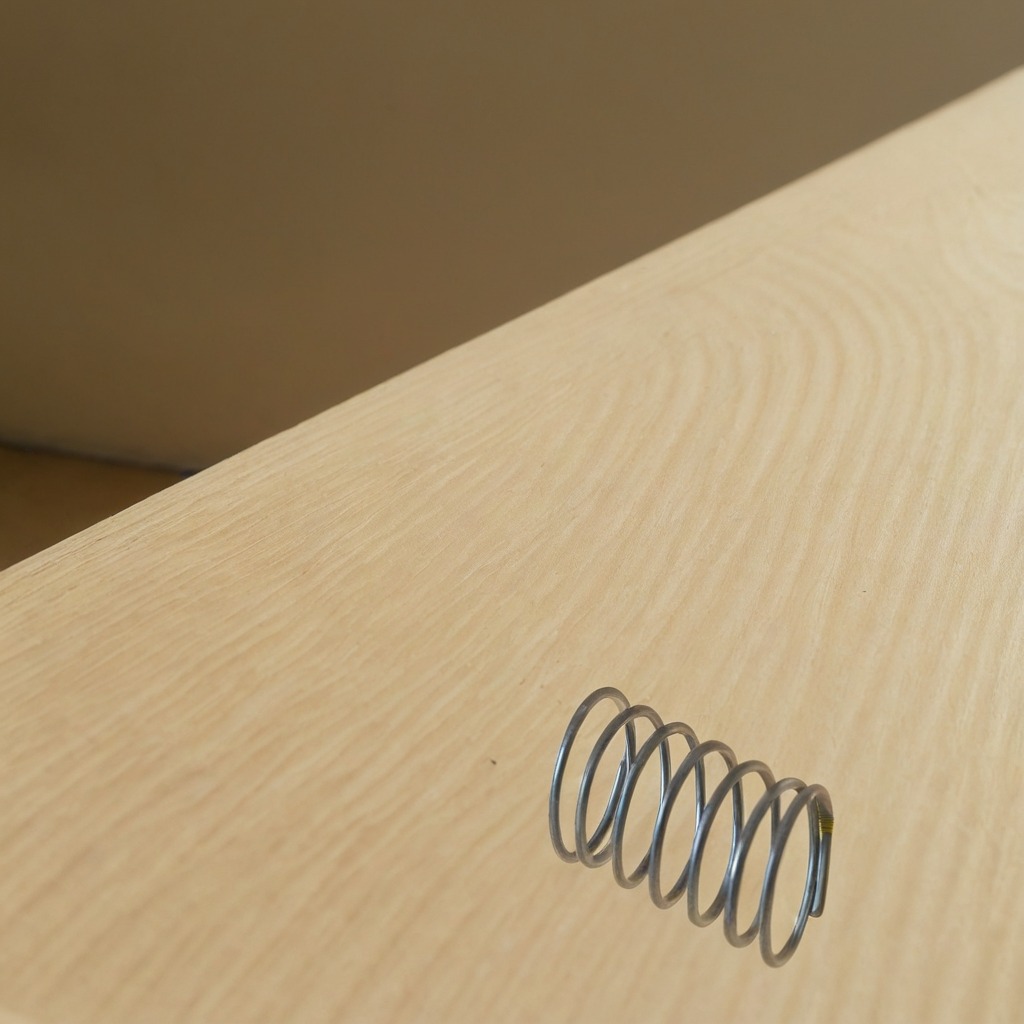
A coiled metal spring lies on a plywood surface in a paint workshop lit by afternoon window light.